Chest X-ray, AP view. Patient: 48 years old, sex M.
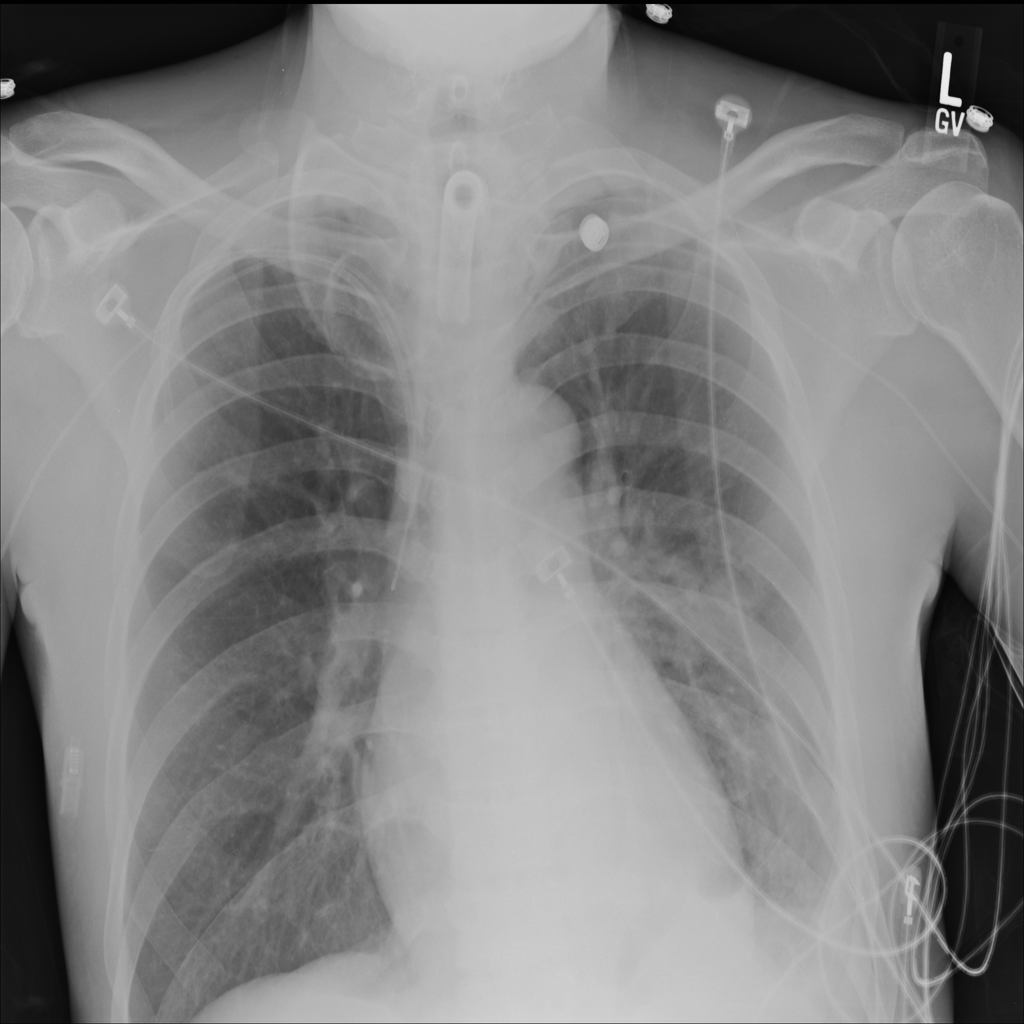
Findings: Effusion